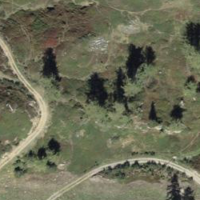
EUNIS habitat code: 26
Species observed at this site:
Alnus alnobetula